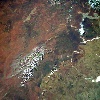
Label: land